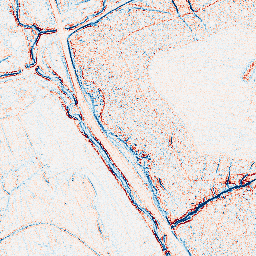
Category: classical
Decomposition family: uniform
Decomposition parameters: size: 3
Upsampling method: edge_directed
Upsampling parameters: scale: 2
Upsampling scale: 2